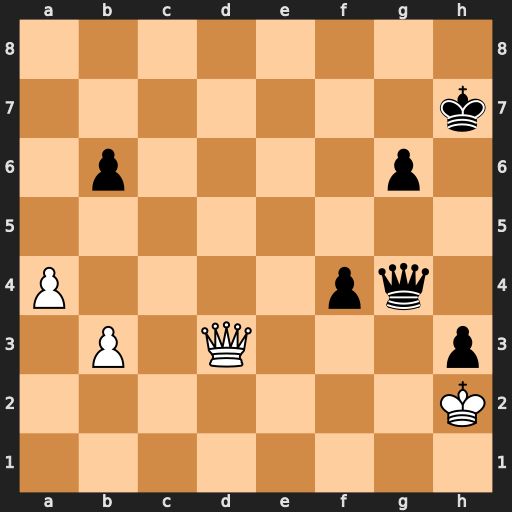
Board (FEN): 8/7k/1p4p1/8/P4pq1/1P1Q3p/7K/8
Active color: w
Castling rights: -
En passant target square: -
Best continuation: Qxh3+ Qxh3+ Kxh3 Kg7 b4